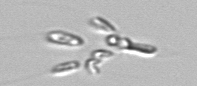
Label: Dinobryon